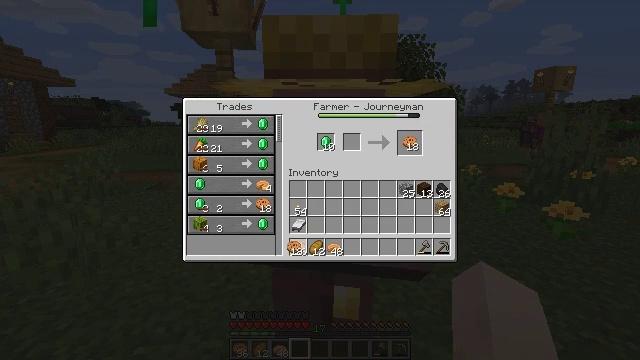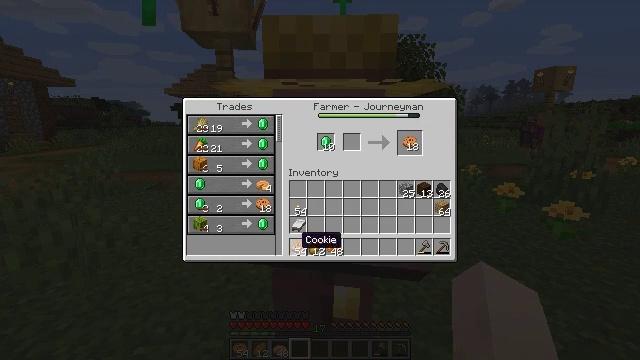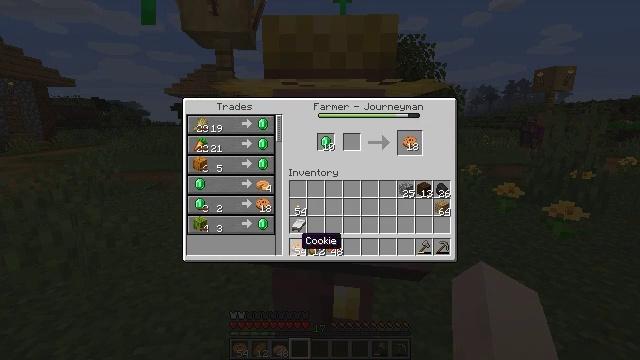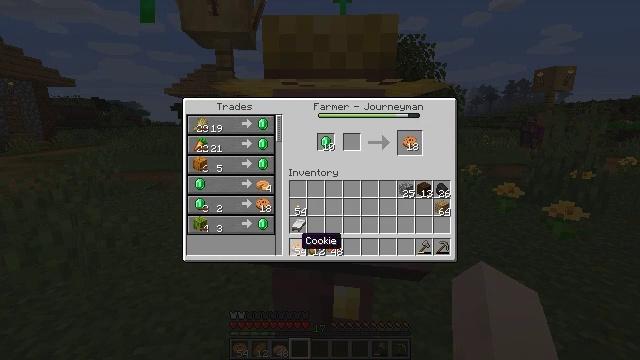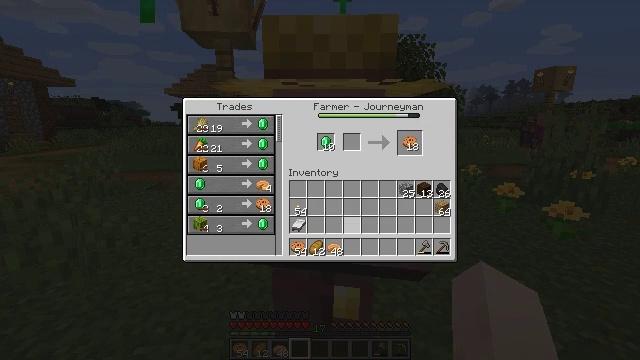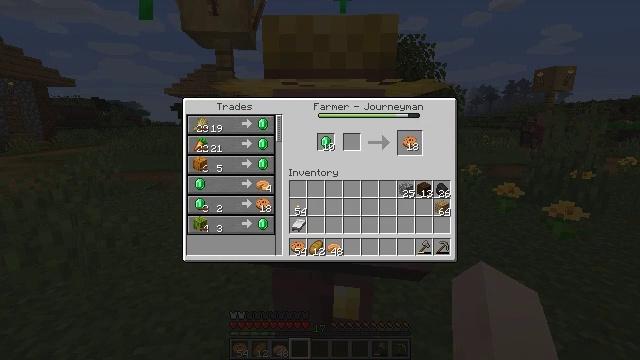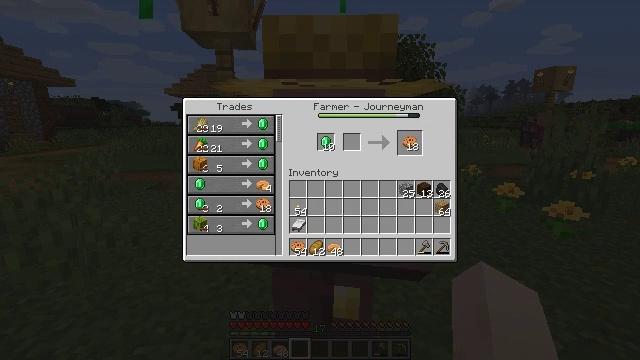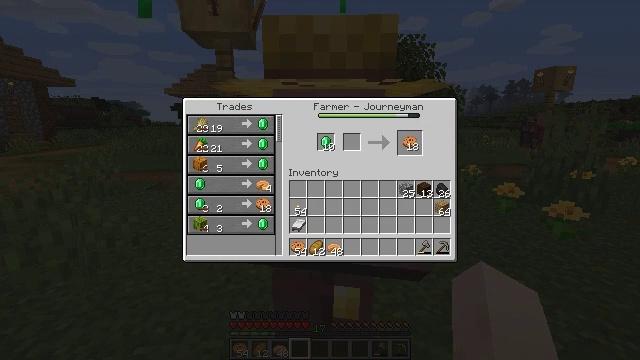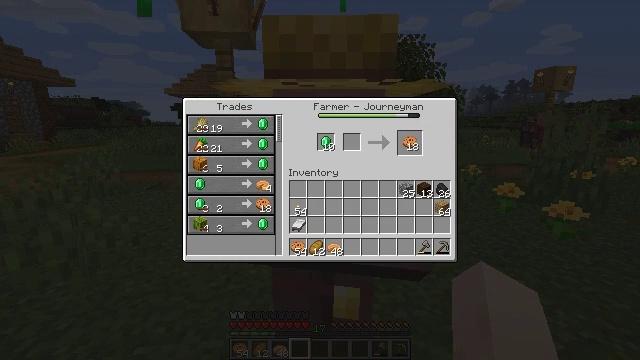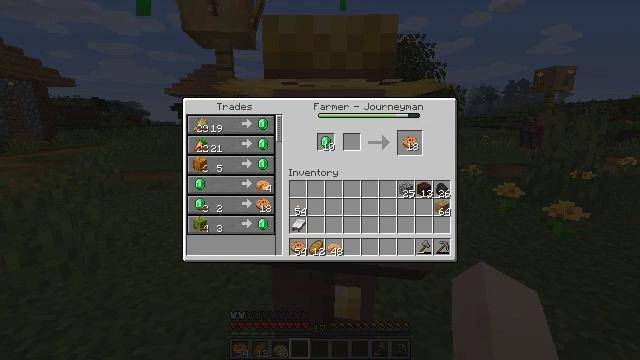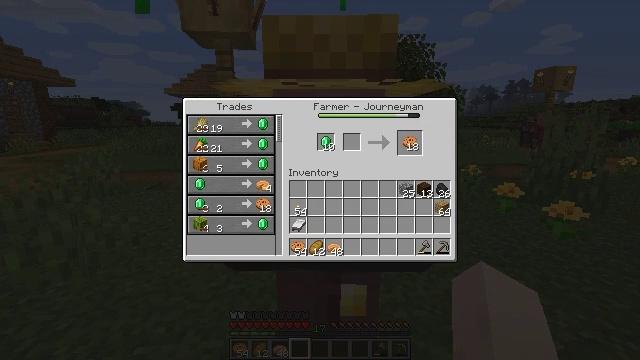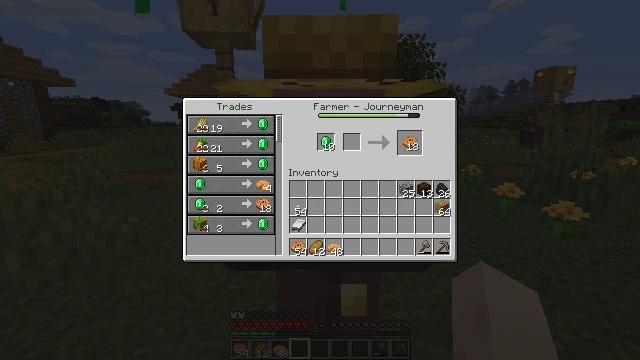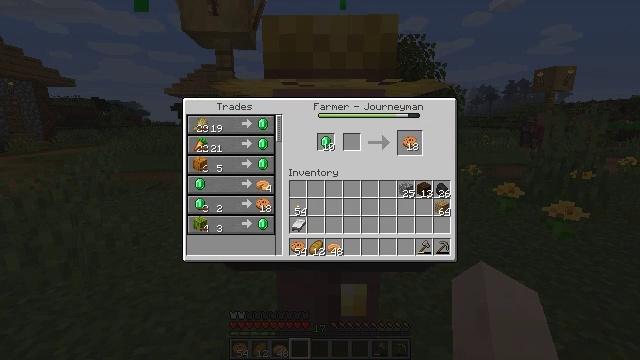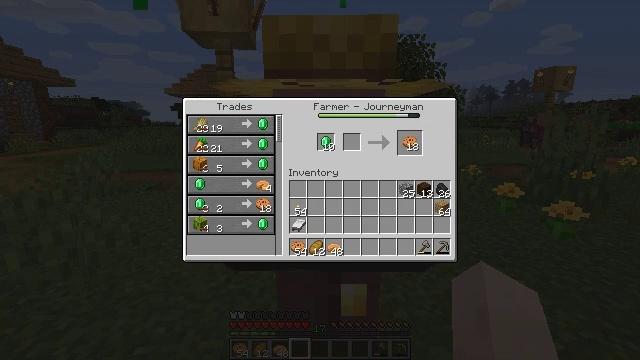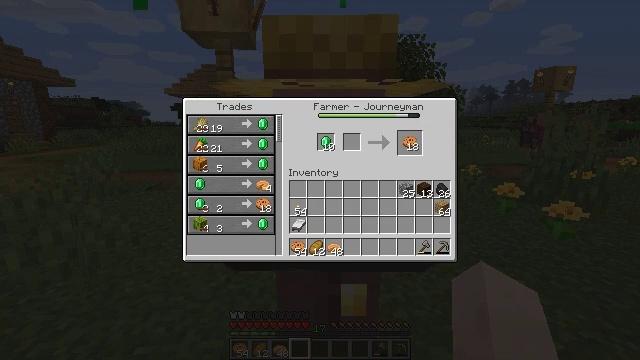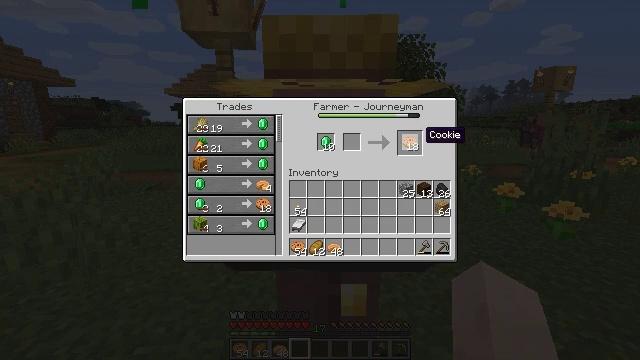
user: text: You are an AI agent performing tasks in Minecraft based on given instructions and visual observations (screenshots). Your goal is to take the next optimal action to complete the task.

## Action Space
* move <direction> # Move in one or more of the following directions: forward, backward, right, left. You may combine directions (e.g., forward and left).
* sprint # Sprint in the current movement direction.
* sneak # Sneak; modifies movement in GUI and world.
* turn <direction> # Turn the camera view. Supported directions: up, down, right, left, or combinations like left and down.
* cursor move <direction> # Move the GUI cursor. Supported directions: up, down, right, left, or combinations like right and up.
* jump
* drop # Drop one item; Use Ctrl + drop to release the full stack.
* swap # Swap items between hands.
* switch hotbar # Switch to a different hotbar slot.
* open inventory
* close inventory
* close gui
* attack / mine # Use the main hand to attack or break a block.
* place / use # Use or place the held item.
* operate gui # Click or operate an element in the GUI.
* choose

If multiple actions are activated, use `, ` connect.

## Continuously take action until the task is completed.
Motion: motion action
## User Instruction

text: Produce a cookie with the crafting table.
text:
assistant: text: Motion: no_op
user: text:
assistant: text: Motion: no_op
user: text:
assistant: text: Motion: no_op
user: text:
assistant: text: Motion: cursor move right and up
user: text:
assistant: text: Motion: cursor move right and up
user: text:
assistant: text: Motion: cursor move right and up
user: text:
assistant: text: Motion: cursor move up
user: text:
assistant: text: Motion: no_op
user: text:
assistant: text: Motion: no_op
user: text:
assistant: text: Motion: no_op
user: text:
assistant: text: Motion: no_op
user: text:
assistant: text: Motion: no_op
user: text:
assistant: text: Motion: operate gui
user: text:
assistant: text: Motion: operate gui
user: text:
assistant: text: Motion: no_op
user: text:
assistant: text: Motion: no_op
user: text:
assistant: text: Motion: no_op
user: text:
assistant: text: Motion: no_op
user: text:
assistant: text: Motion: no_op
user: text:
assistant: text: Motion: no_op
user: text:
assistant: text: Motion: no_op
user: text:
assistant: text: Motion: no_op
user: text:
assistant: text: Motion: no_op
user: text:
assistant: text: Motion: no_op
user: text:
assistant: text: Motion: no_op
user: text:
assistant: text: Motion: no_op
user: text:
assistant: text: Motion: no_op
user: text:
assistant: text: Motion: no_op
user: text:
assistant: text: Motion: no_op
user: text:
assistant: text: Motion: no_op